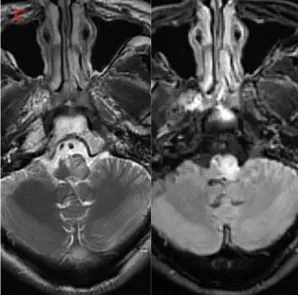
(C) MRI (T2 and FLAIR images) on the fourth day after the operation revealing profound hyperintensity in the left medulla oblongata.
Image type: radiology (mri)